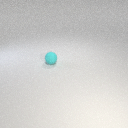
small cyan rubber sphere